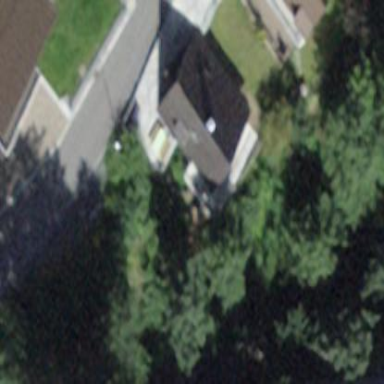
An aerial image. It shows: Simple house.